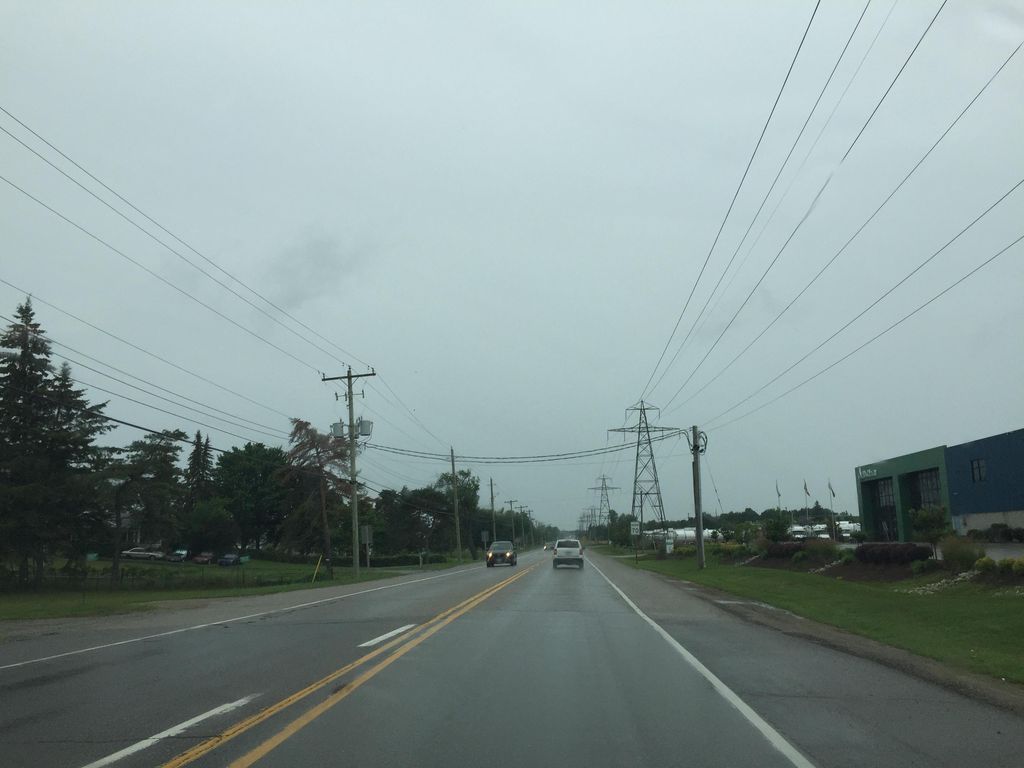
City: kitchener-waterloo